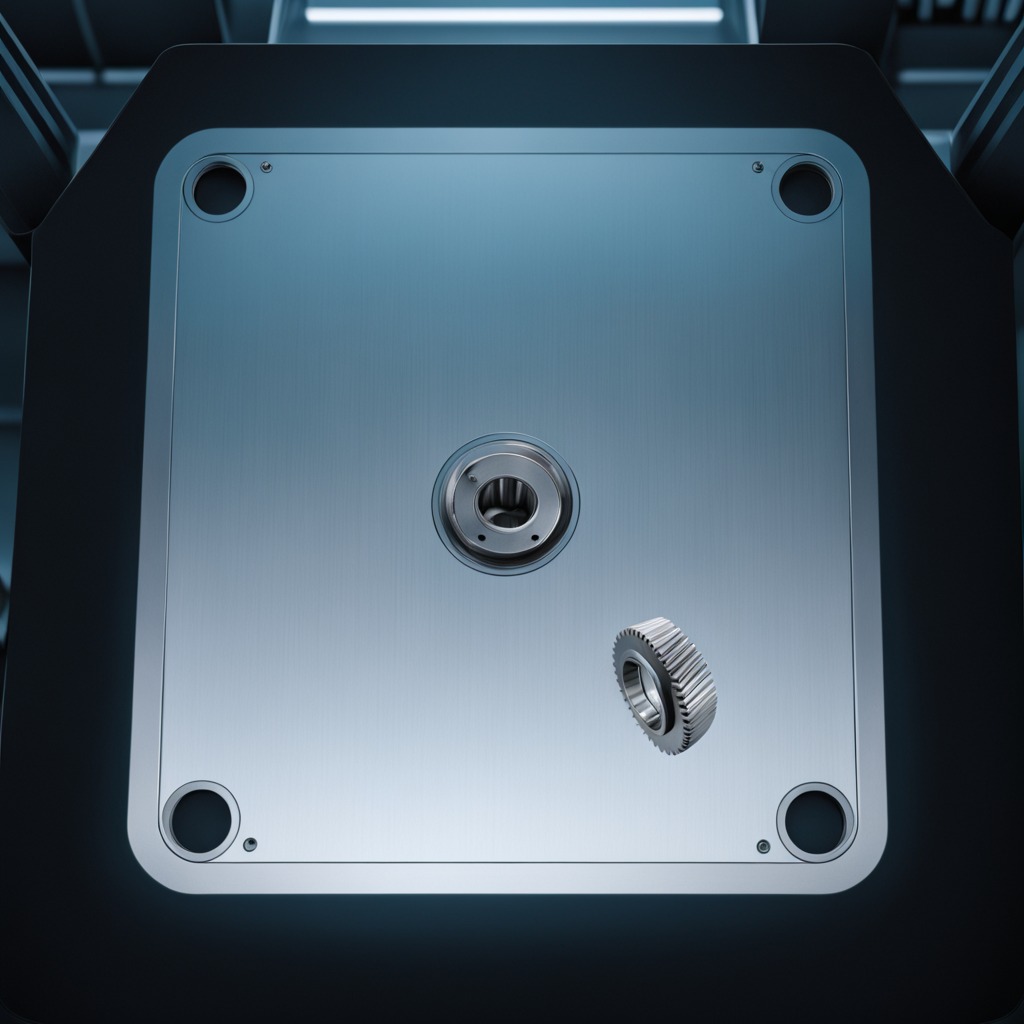
A steel gear with teeth is lying on a metal table in a machine shop under fluorescent lights.